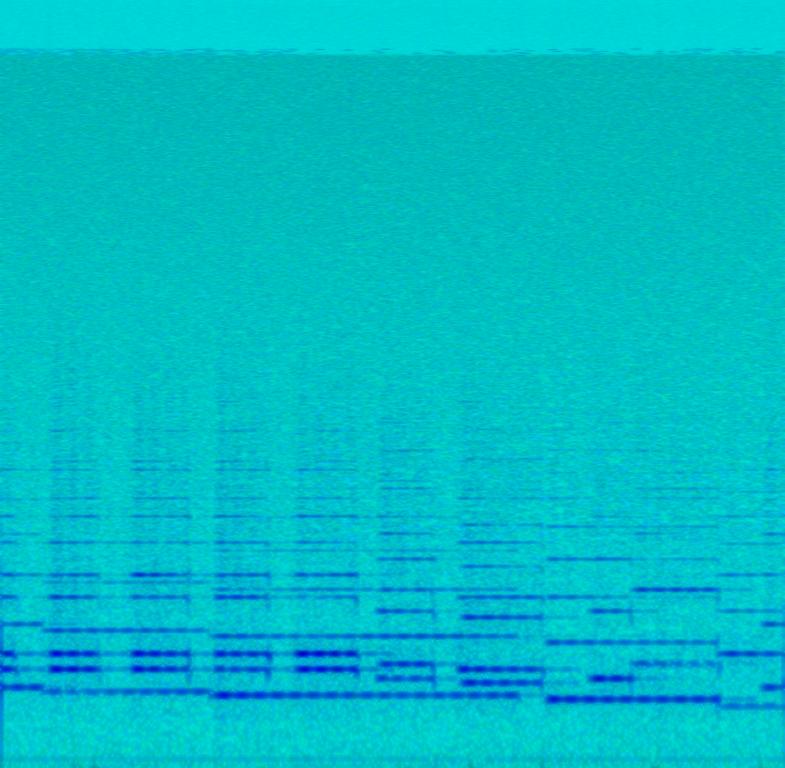
This song features a mellotron playing a melody using a descending bassline. The higher notes stay the same for the first six counts and then change to a descending pattern. This is followed by short arpeggiated notes. The quality of the recording is low. There are no other instruments in this song. This song can be played in a practice session for somebody learning the keyboard.